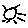
Label: sun